Field crop: tomato
Growth stage: 1
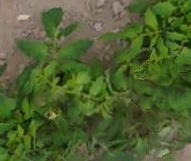
Species: tomato